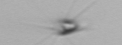
Label: Calciopappus